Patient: sex M, age 71
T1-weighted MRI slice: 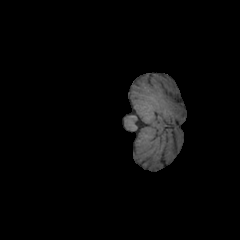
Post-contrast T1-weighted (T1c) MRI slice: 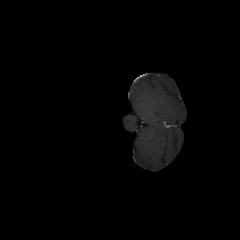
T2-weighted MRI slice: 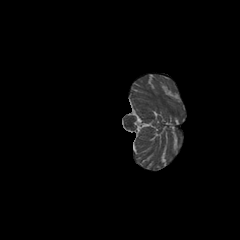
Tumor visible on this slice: no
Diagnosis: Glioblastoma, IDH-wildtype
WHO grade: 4